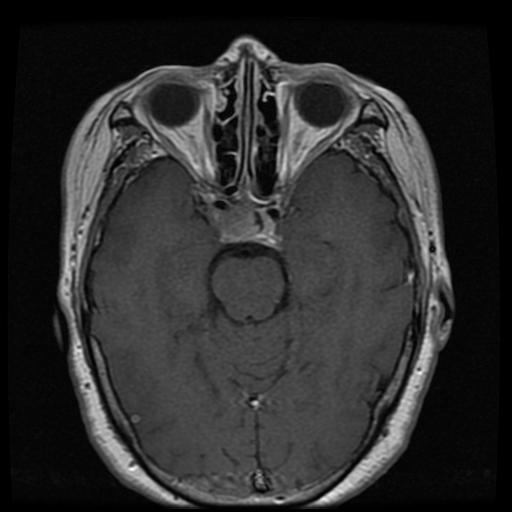
Label: pituitary